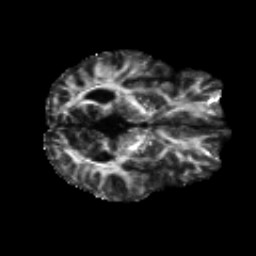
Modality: FA
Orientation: axial
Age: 23
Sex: male
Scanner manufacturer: siemens
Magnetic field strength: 3 T
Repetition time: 8.8 s
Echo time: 0.085 s